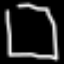
Label: square